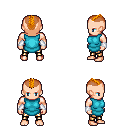
a pixel art fantasy rpg character, male body template, human, light skin, teal tunic, gold greaves, dark blonde short mohawk hairstyle, white cloth bracers, four views (front, back, left, right), 2x2 character sprite sheet, small pixel art, hard edges, no anti-aliasing